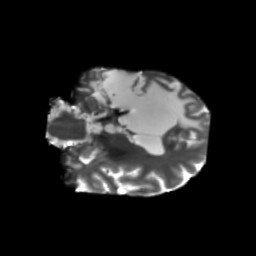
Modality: T2w
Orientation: coronal
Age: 43
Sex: male
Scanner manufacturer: siemens
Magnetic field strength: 3 T
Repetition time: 5.25 s
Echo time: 0.08 s